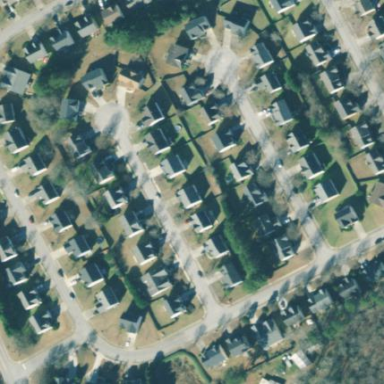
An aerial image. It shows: Residential area composed of single-family homes.